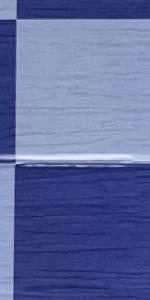
Label: Empty